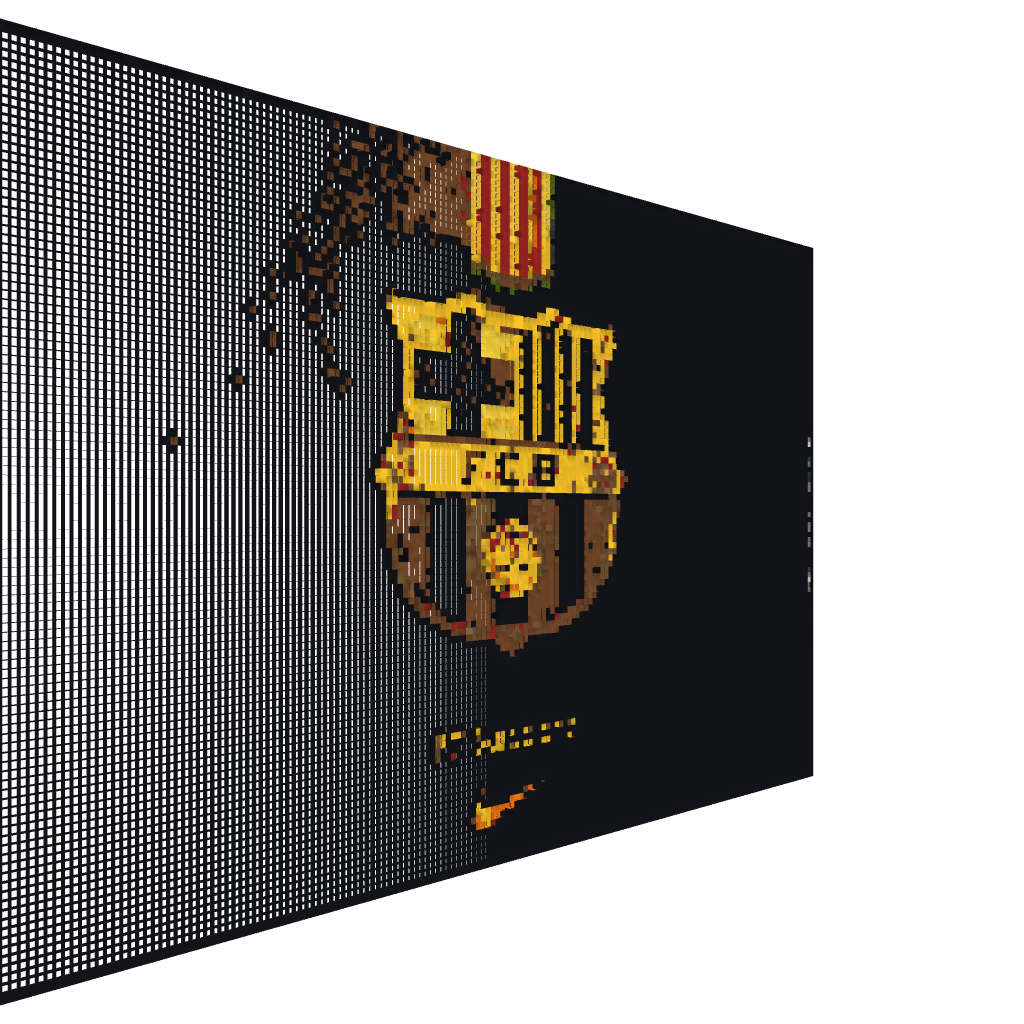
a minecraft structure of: F.C Barcelona